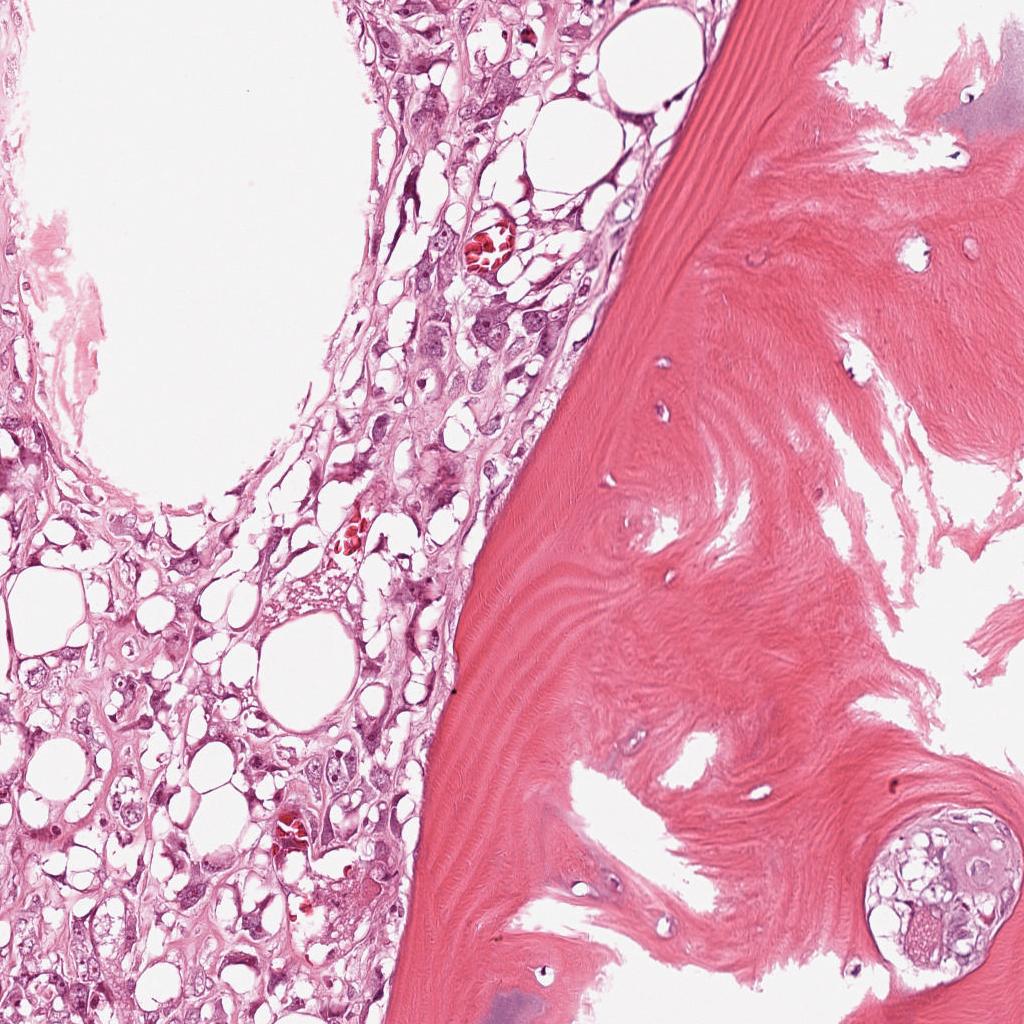
Label: Viable